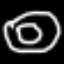
Label: donut